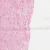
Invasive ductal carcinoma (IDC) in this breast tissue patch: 0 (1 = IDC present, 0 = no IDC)